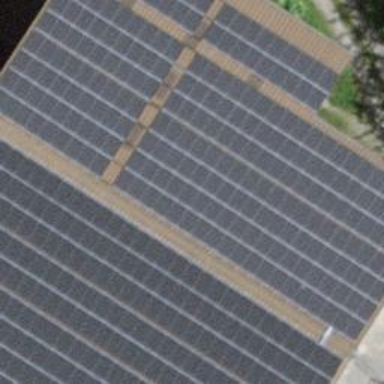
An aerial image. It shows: Solar photovoltaic panel on the roof of building used as solar power generator.